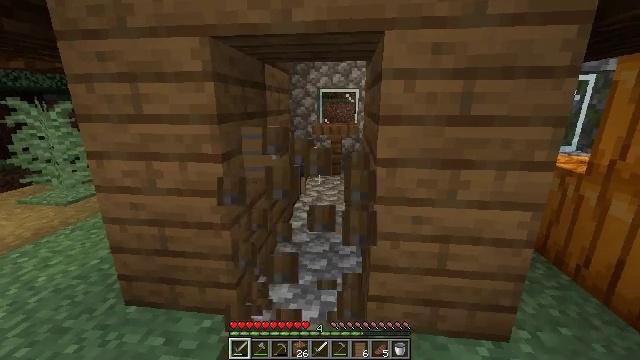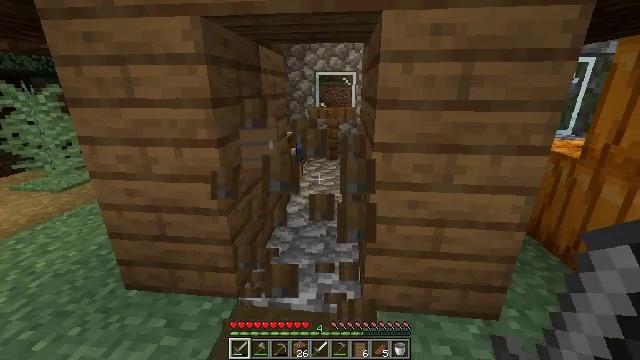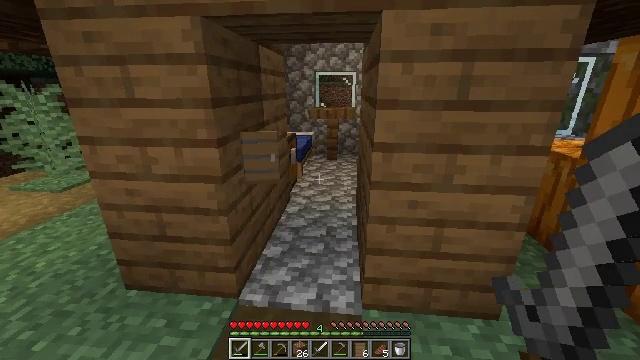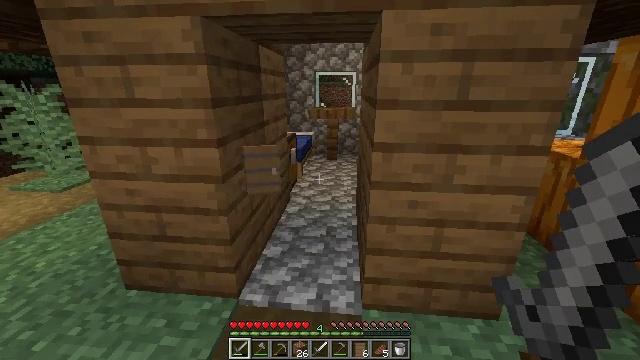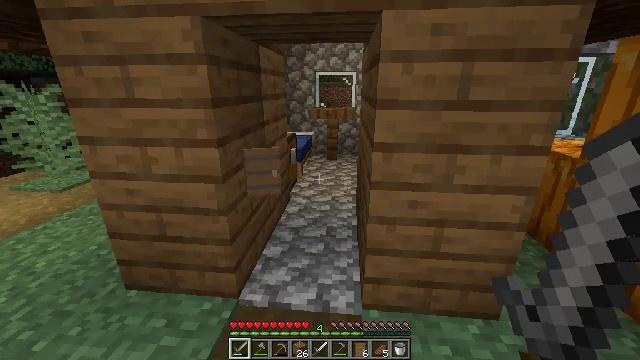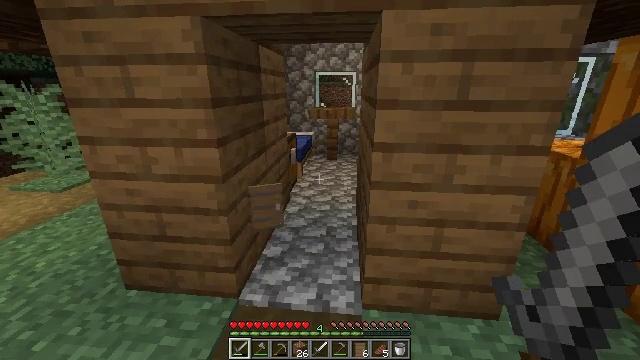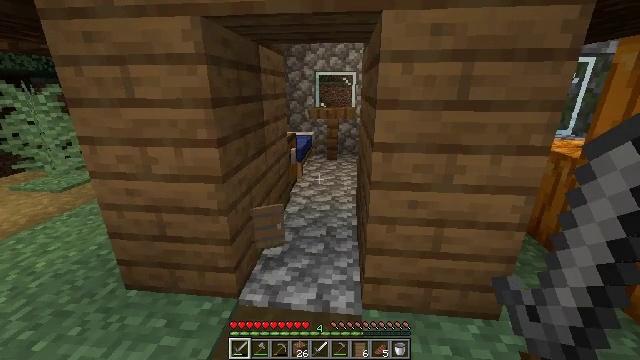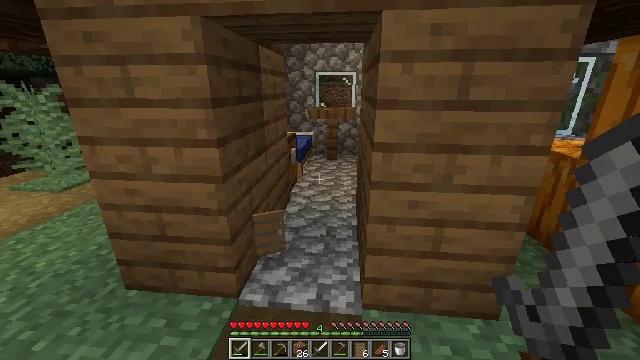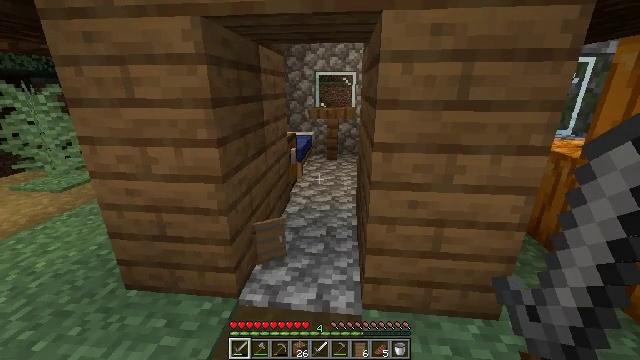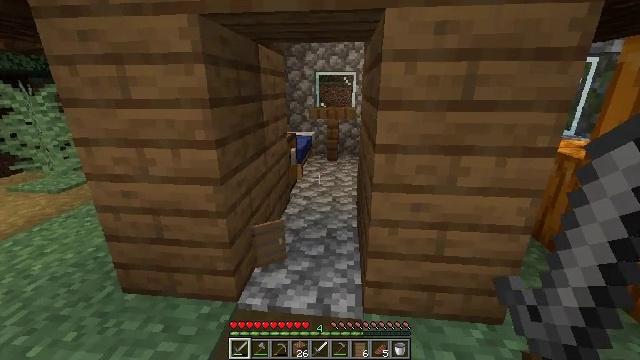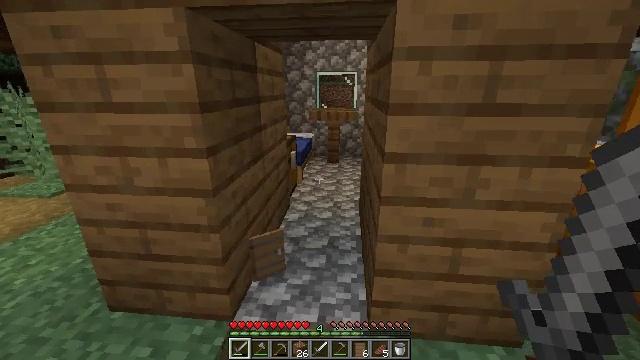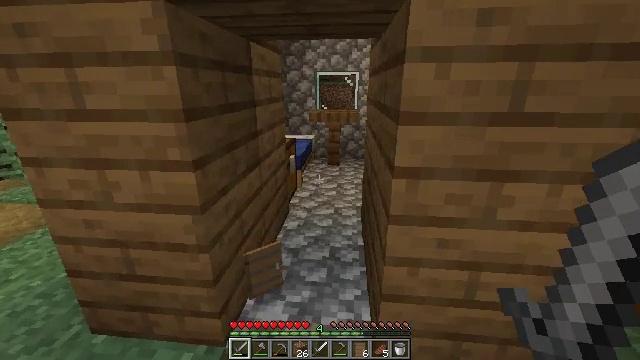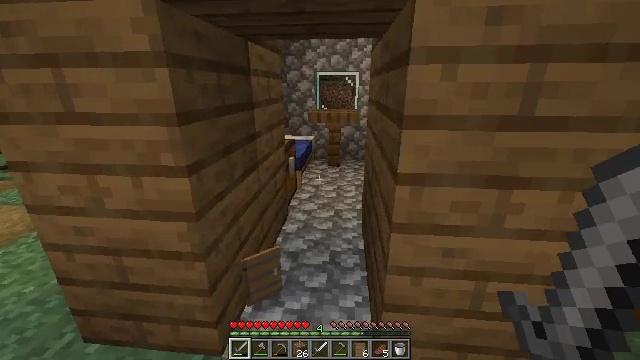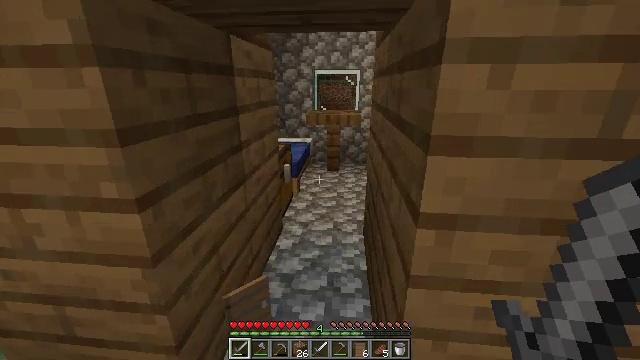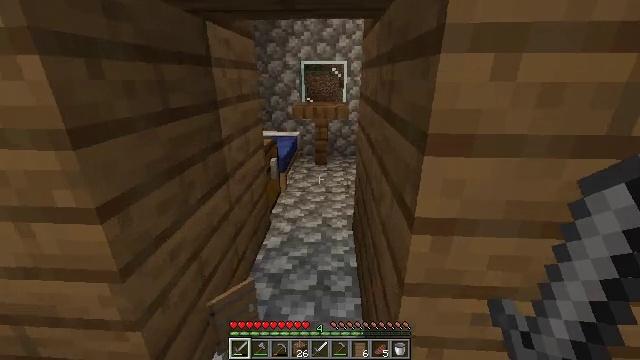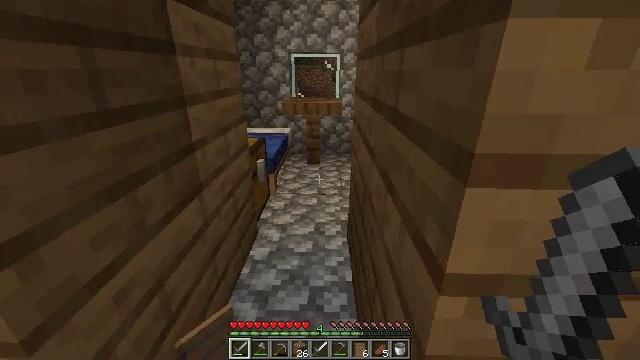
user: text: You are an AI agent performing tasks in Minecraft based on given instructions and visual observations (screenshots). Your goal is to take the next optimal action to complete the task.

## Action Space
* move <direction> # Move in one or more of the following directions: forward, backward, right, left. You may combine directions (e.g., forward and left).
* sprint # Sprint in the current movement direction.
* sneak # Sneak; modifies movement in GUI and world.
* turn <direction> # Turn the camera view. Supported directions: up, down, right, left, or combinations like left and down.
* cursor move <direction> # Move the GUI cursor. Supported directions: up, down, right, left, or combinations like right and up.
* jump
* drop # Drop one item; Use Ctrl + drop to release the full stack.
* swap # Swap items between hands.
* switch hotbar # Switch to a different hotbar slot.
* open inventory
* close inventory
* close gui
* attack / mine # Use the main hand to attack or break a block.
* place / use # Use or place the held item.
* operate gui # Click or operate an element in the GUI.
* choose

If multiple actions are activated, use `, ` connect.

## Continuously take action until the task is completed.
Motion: motion action
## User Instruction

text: Reclaim the spruce door from a structure.
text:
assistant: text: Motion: turn down, attack / mine
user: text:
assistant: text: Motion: attack / mine
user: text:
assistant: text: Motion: attack / mine
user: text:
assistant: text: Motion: attack / mine
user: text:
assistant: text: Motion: attack / mine
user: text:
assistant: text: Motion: no_op
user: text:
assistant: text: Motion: no_op
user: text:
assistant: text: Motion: no_op
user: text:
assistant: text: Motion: move forward
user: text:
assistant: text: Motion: move forward
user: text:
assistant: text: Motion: move forward
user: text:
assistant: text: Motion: move forward
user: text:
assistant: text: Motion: move forward
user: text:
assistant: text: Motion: move forward, turn right and down
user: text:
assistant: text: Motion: move forward, turn right and down
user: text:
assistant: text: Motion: move forward, turn down
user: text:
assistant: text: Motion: move forward, turn down
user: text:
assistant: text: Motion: move forward, turn left and down
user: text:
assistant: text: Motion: move forward, turn left
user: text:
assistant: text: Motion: move forward, turn left
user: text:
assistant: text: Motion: move forward
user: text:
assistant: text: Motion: move forward
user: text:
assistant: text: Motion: move forward
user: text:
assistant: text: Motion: move forward
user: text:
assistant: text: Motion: move forward
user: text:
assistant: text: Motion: move forward
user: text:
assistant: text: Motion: move forward
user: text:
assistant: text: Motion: move forward
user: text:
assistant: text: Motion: move forward and move right, turn left
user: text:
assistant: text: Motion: move forward and move right, turn left and down